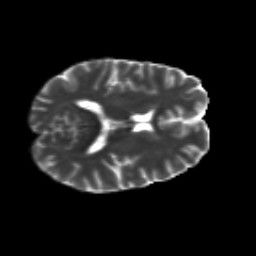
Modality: T2w
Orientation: axial
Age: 29
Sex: female
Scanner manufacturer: siemens
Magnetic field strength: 3 T
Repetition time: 8.8 s
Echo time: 0.085 s